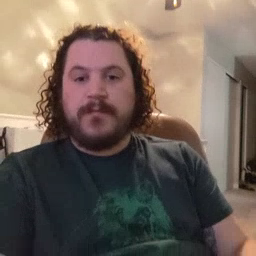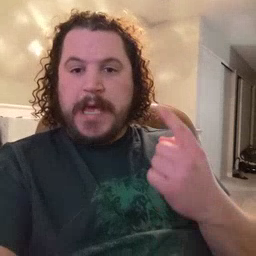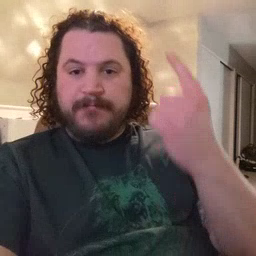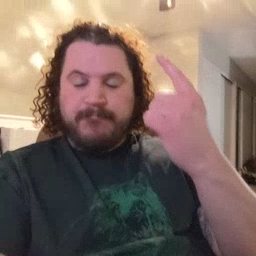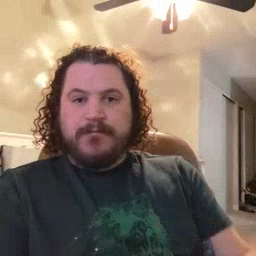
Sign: up